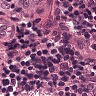
Metastatic tissue present: no